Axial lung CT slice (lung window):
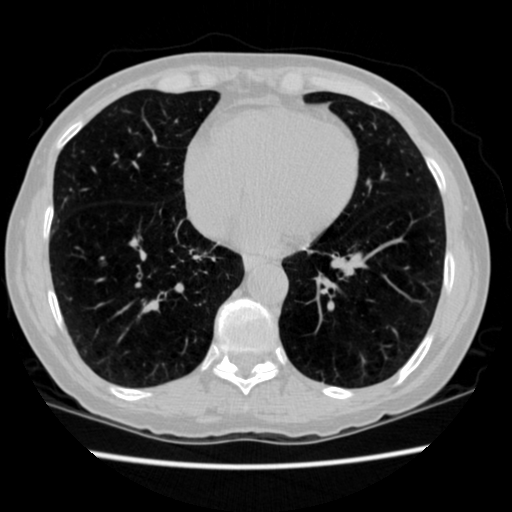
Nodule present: no